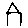
Label: house